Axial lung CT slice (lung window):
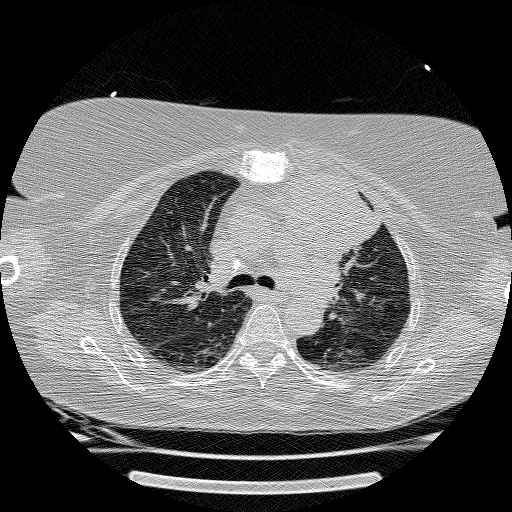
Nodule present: no